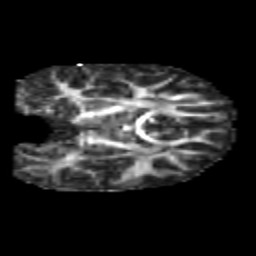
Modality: FA
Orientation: coronal
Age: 6
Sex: male
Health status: healthy